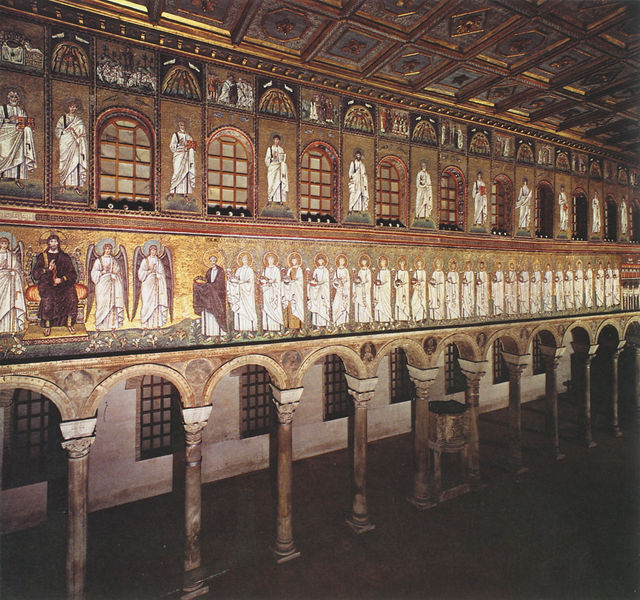
Titel: die klugen und die törichten jungfrauen
Standort: Ravenna, Sant’Apollinare Nuovo (EU - I - Emilia-Romagna)
Schlagwörter: mann, weiß, fenster, männer, säule, säulen, alt, innenraum, kirche, boden, gold, decke, engel, fußboden, könig, wandgemälde, halle, foto, fotografie, bögen, gang, kloster, mosaik, photo, quadrate, fresken, kassetten, kassettendecke, heilige, fresko, quadrat, fresco, kassetendecke, taufbecken